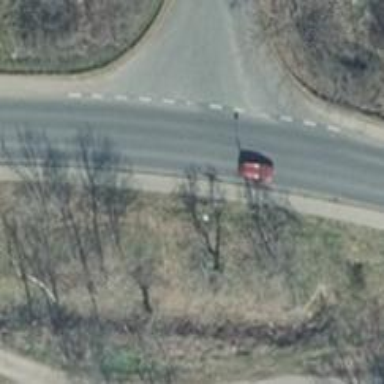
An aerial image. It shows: Secondary road with asphalt surface and embankment.